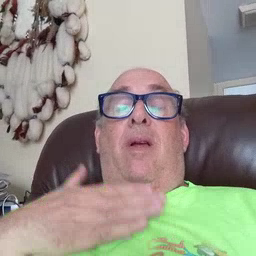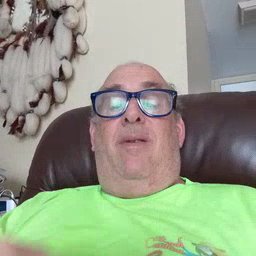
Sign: happy